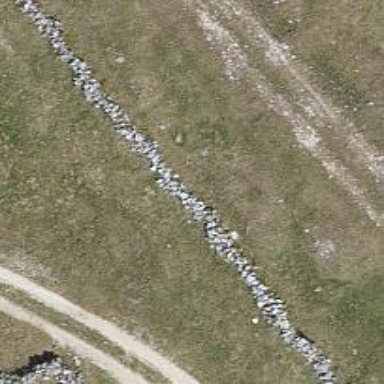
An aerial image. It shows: Wall made of dry stone.